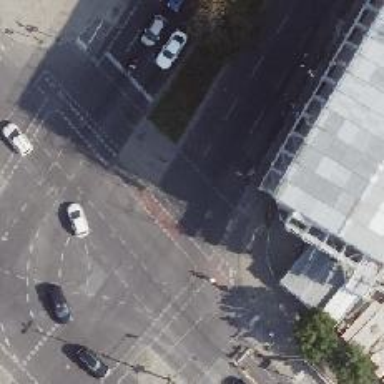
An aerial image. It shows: Secondary road with asphalt surface. There is cycle track on the right side of the road.